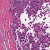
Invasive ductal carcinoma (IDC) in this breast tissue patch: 0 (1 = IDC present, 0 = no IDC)